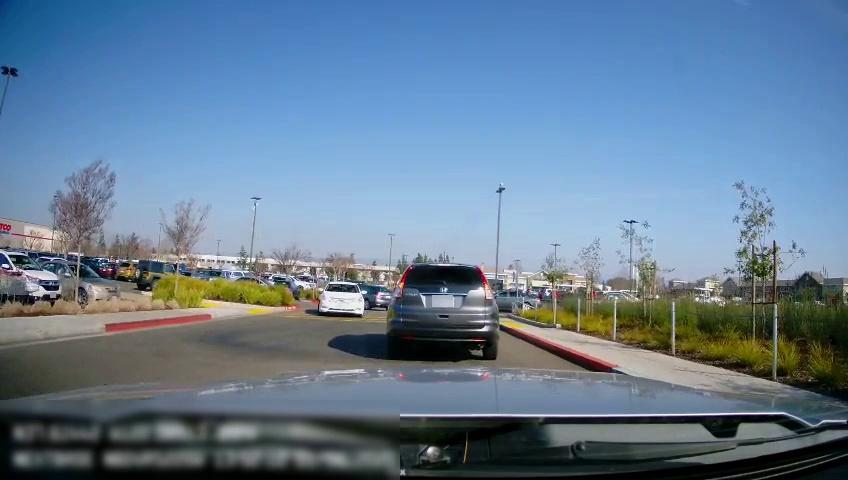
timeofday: Day
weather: Sunny
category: Drivable Space
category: Vehicles | SUV
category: Vehicles | Car
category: Vehicles | Car
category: Vehicles | Car